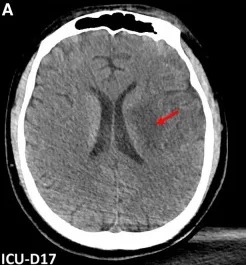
Brain computed tomography (CT) and magnetic resonance (MR) images. (A) Brain CT on ICU Day 17 revealed an acute infarction of a large area of left middle cerebral artery territory (red arrow).
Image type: radiology (ct)